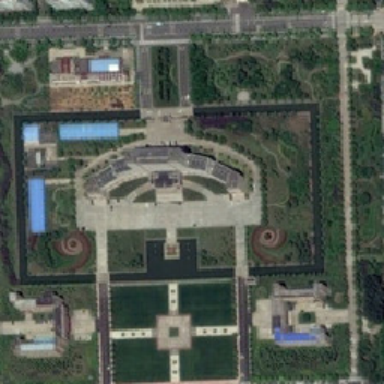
Some holes and lawn squares are in a rectangular area in the middle of the forest .